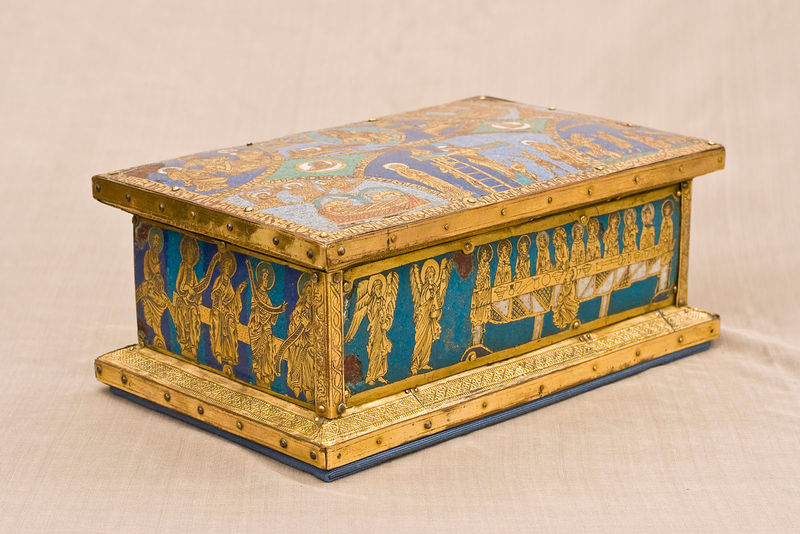
Titel: Andreaskästchen
Institution: Siegburg, St. Servatius, Schatzkammer
Schlagwörter: blau, holz, kirche, gold, engel, relief, leiter, nägel, bemalt, truhe, kiste, schachtel, heiligenschein, kreuzigung, mittelalter, heilige, abendmahl, abendmal, beschlagen, käsctchen